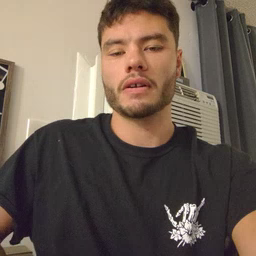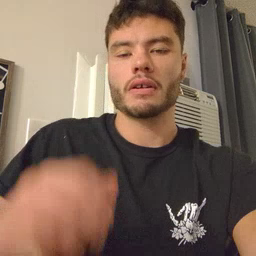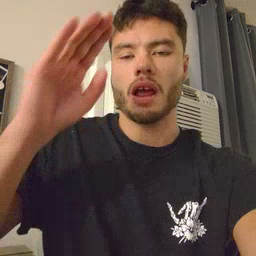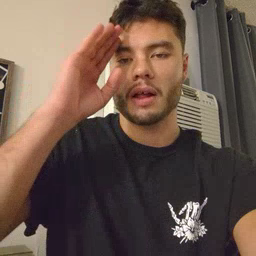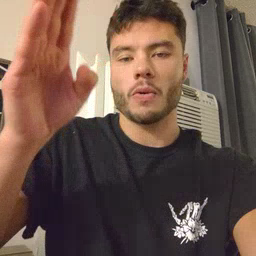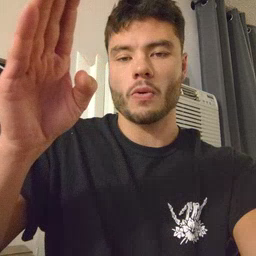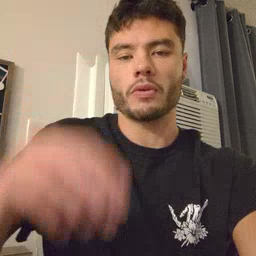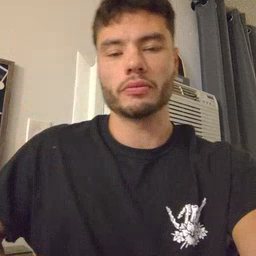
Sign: hello